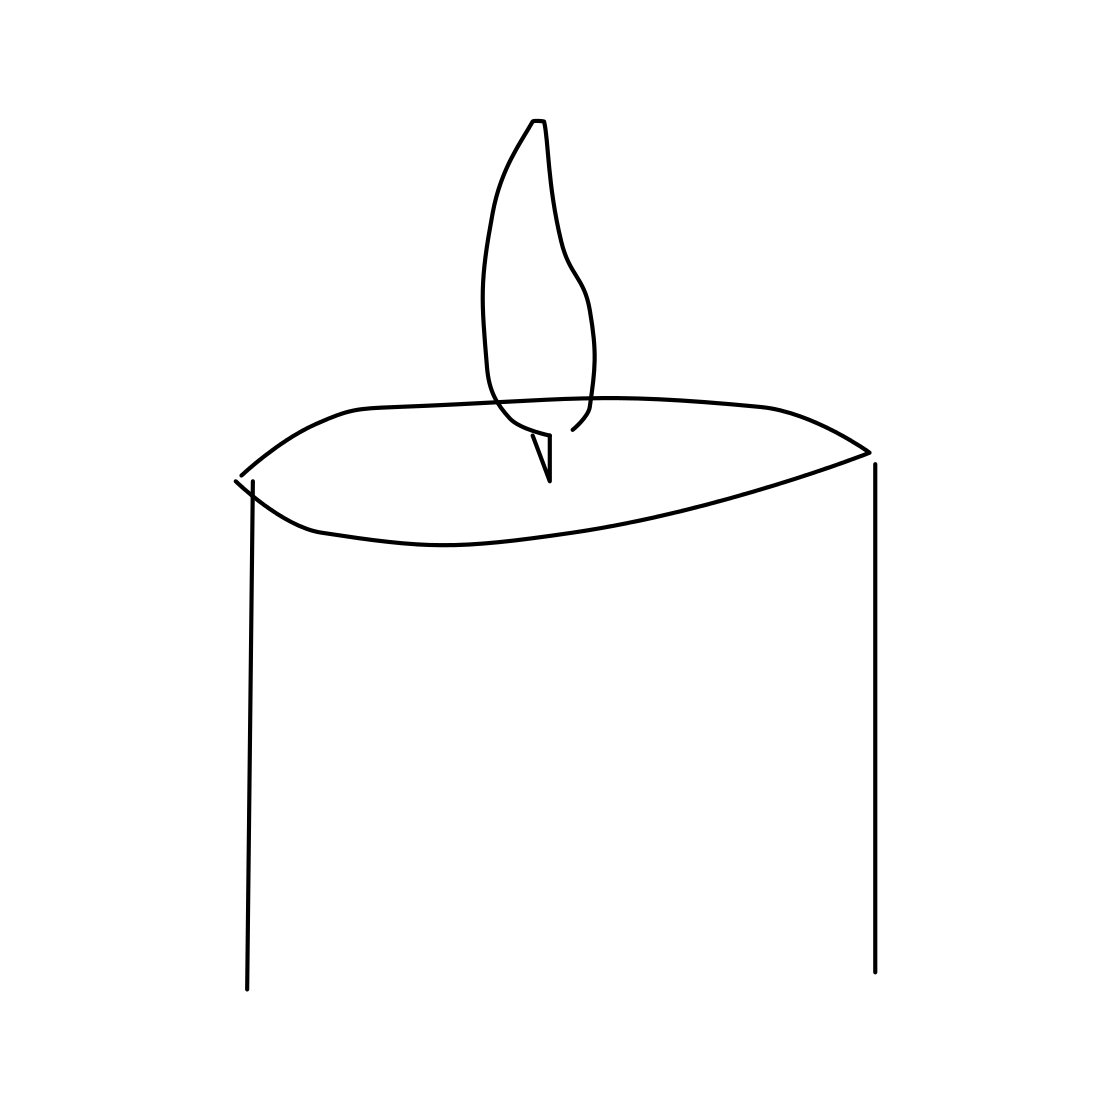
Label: candle